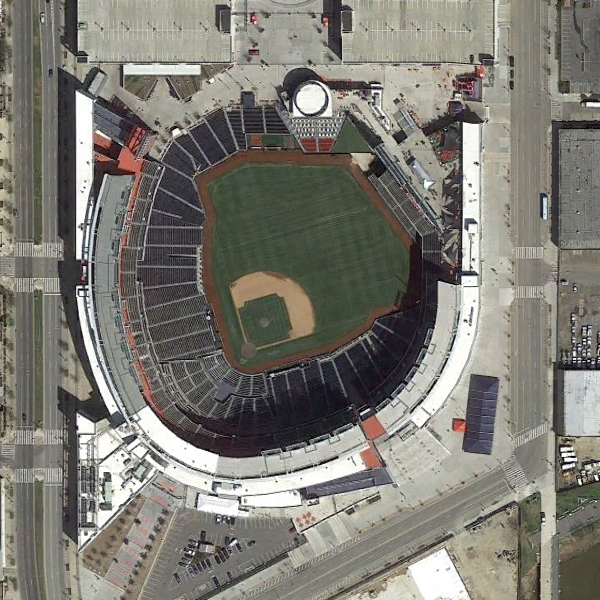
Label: Stadium